Question: I'm trying to do this 3D transformation effect using 'css' 'transform' :

In my attempt the hidden face appears from the right while it needs to appear from the bottom in mouse hover, I don't know what i'm doing wrong , any help on how to fix this would be greatly appreciated, thanks in advance for your feedback.
<URL>
'''
<div class='box-scene'>
<div class='box'>
<div class='front face'>
<img src='http://placehold.it/180x180/' alt=''>
</div>
<div class="side face">
<p>This is back</p>
</div>
</div>
</div>
<div class='box-scene'>
<div class='box'>
<div class='front face'>
<img src='http://placehold.it/180x180/' alt=''>
</div>
<div class="side face">
<p>This is back</p>
</div>
</div>
</div>
'''
'''
.box-scene {
-webkit-perspective: 700;
width: 400px;
height: 200px;
margin: auto;
z-index: 999;
}
.box-scene:hover .box {
-webkit-transform: rotateX(-90deg);
}
.box {
width: 180px;
height: 180px;
position: relative;
-webkit-transform-style: preserve-3d;
-webkit-transition: all 0.4s ease-out;
-webkit-transform-origin: 90px -90px -90px;
/* float: left; */
margin: 30px auto;
}
.face {
position: absolute;
width: 100%;
height: 100%;
-webkit-backface-visibility: visible;
-webkit-transform-origin: 0 0;
}
.front {
-webkit-transform: rotateY(0deg);
z-index: 2;
background: #d9d9d9;
}
.side {
background: #9dcc78;
-webkit-transform: rotateY(90deg);
z-index: 1;
left: 180px;
}
'''
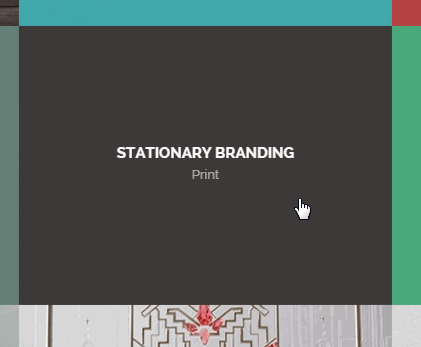
Answer: If the hidden face shall come from the bottom, you have to change its position and some of the initial rotation. Here's the new <URL>.